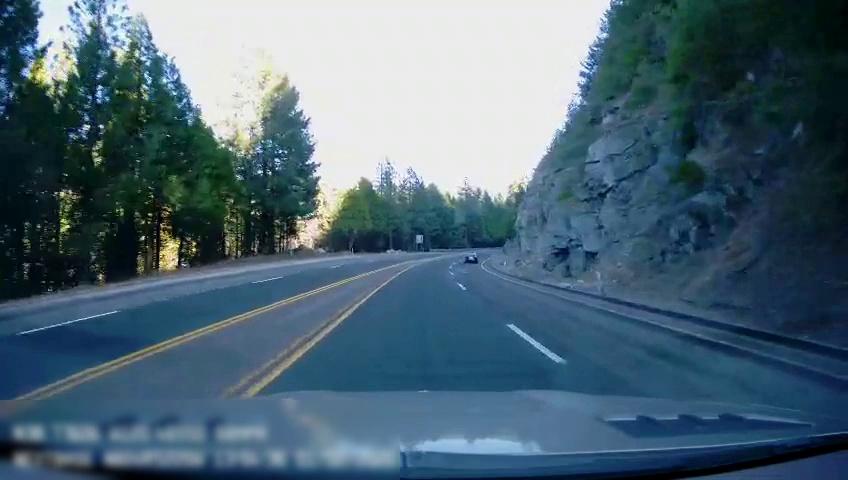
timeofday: Day
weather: Sunny
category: Drivable Space
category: Vehicles | Car
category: Lanes | Opposite Lane
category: Lanes | Alternate Lane
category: Lanes | Current Lane
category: Lanes | Opposite Lane
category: Lanes | Current Lane
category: Lanes | Alternate Lane
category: Lanes | Opposite Lane